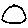
Label: circle